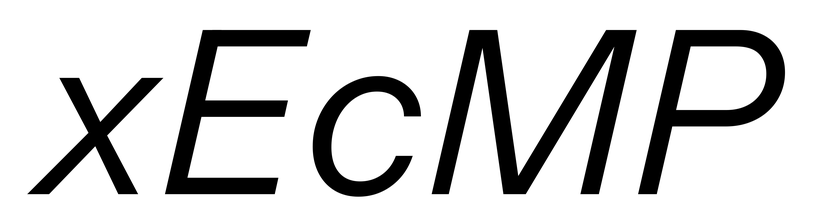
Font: InstrumentSans-Italic_Italic